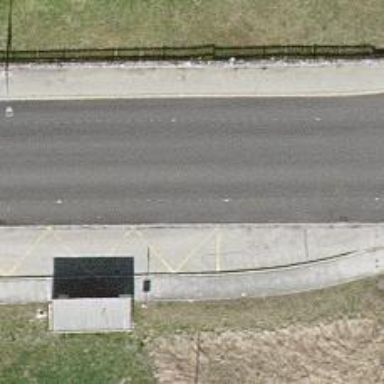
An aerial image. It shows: Bus stop with platform for public transport.